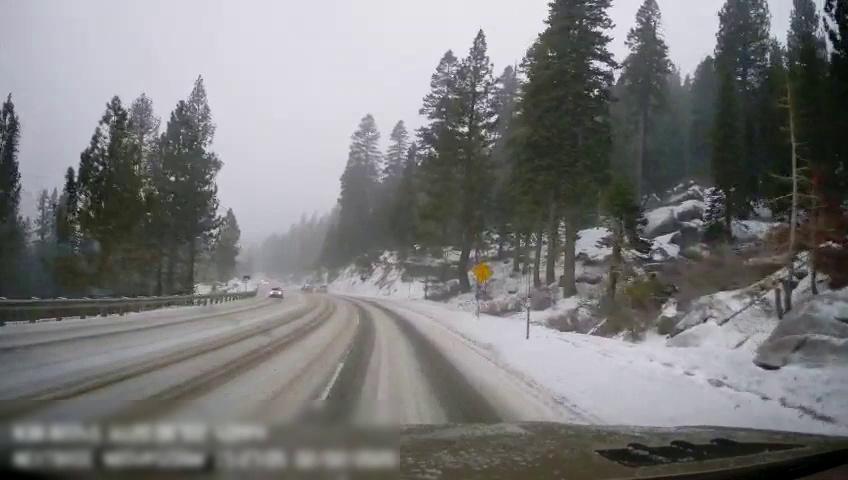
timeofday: Day
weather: Snowy
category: Drivable Space
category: Vehicles | SUV
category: Vehicles | Car
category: Vehicles | SUV
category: Lanes | Current Lane
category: Traffic | Signs